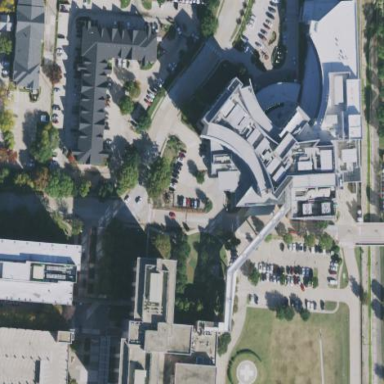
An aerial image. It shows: Hospital building.